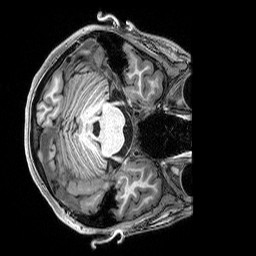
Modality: T1w
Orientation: axial
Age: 24
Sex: female
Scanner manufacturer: siemens
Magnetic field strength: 3 T
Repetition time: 2.8 s
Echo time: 0.00212 s